Field crop: maize
Growth stage: 2
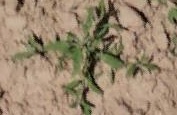
Species: atriplex